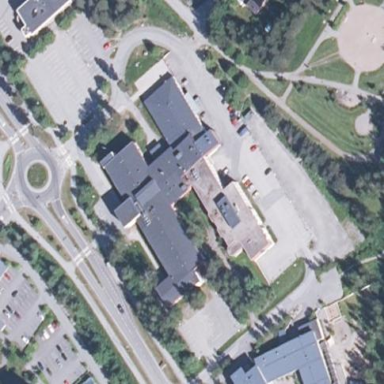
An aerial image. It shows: Hospital.